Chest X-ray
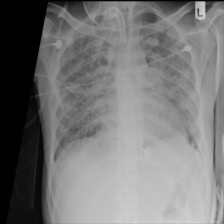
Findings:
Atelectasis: negative
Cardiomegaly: negative
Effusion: negative
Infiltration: negative
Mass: negative
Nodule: negative
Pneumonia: negative
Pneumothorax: negative
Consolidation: negative
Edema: negative
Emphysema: negative
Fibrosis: negative
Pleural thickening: negative
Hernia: negative